Question: illustration of the execution of the button:

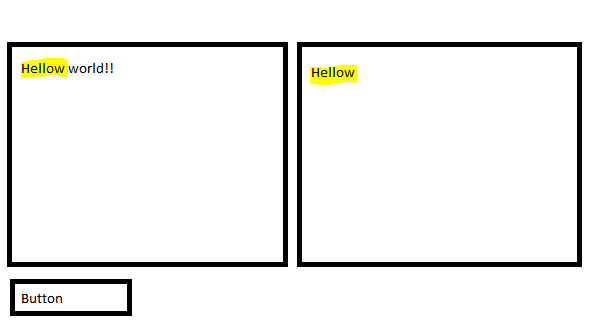
Answer: You can add mark tag in your Html code with JS. But mark tag works only in HTML5. It will be okay in new Browsers.
Forexample this is your html code:
'''
<div>
Word1 Word2 Word3 Word1
</div>
<div>
Word1
</div>
<input type="button" id="button" value="Click" onclick="" />
'''
This is css code:
'''
div { width:200px;height:200px;border:1px solid black;float:left; }
'''
And this is our javascript code:
'''
var commonWord = 'Word1';
var button = document.getElementById('button');
button.addEventListener('click', function () {
var divs = document.getElementsByTagName('div');
divs[0].innerHTML = divs[0].innerHTML.replace(commonWord, '<mark>' + commonWord + '</mark>');
divs[1].innerHTML = divs[1].innerHTML.replace(commonWord, '<mark>' + commonWord + '</mark>');
});
'''
But this javascript code marks only first words in divs
If you want to mark all words, you can use this:
'''
var commonWord = 'Word1';
var button = document.getElementById('button');
button.addEventListener('click', function () {
var divs = document.getElementsByTagName('div');
divs[0].innerHTML = divs[0].innerHTML.replace(/Word1/g, '<mark>' + commonWord + '</mark>');
divs[1].innerHTML = divs[1].innerHTML.replace(/Word1/g, '<mark>' + commonWord + '</mark>');
});
'''